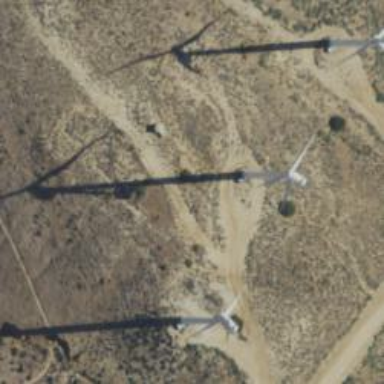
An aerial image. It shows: Wind power generator utilizing wind turbines.